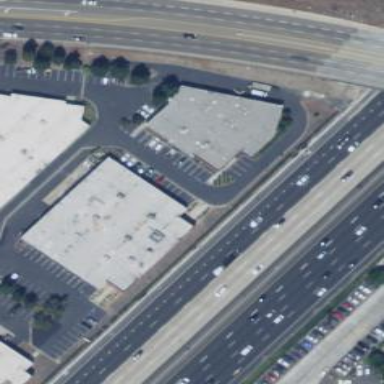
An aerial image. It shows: Retail building.